Interaction volume radius: 5 \u00c5
Interaction volume height: 15 \u00c5
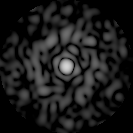
Disorder parameter: 0.826